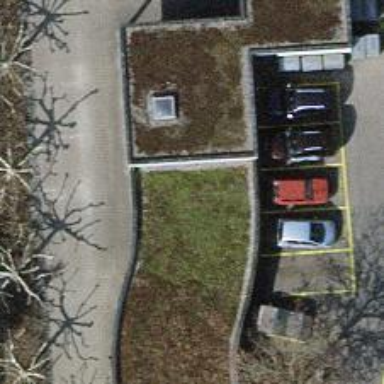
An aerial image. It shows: Parking entrance.